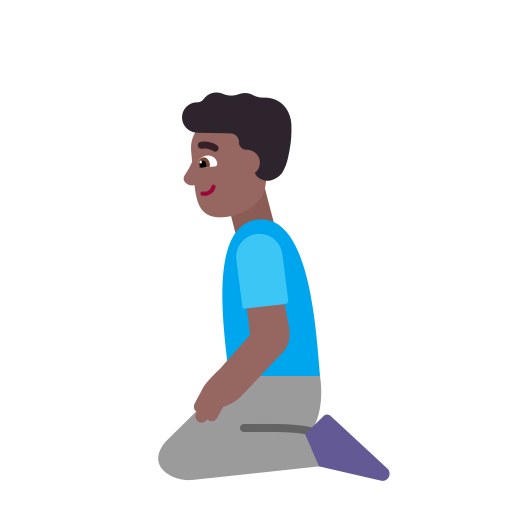
man kneeling flat  dark